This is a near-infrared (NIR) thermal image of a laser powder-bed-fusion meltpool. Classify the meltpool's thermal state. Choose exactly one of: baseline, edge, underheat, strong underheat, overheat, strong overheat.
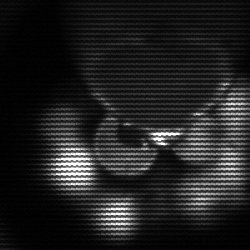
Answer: edge